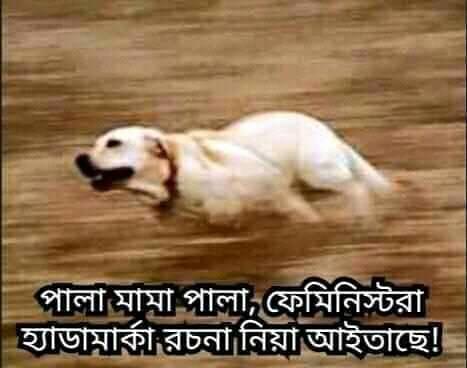
Caption: পালা মামা পালা , ফেমিনিস্টরা হ্যাডামার্কা রচনা নিয়া আইতাছে !
Label: hate